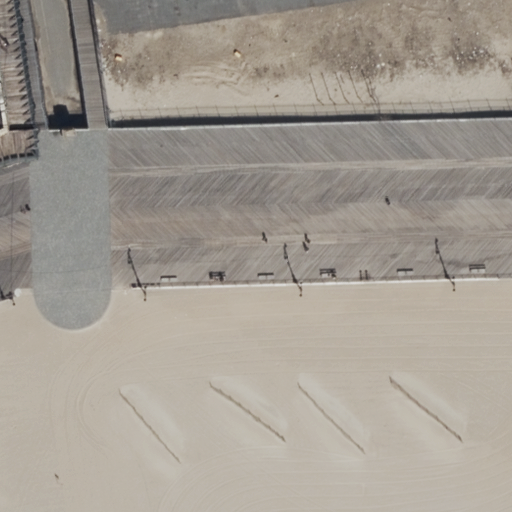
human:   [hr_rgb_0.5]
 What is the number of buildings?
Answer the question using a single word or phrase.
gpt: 1

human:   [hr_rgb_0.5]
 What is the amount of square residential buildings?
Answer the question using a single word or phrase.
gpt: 0

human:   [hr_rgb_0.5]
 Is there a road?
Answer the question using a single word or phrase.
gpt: yes

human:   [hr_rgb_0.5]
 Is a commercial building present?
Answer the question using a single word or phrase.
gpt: no

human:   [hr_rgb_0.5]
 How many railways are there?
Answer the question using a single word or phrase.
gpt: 0

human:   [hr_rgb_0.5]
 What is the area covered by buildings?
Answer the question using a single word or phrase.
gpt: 7m2

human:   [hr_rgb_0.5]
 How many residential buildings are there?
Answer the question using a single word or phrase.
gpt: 1

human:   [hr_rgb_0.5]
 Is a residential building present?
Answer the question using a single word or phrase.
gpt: yes

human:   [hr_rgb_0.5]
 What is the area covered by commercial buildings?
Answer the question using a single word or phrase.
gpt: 0m2

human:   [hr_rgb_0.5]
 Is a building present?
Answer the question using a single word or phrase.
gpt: yes

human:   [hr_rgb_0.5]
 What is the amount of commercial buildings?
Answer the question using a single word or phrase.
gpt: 0

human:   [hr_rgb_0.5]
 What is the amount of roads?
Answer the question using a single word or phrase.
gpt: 4

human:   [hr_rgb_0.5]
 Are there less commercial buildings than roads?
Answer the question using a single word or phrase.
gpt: yes

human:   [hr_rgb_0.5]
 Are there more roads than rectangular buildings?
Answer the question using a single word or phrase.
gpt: yes

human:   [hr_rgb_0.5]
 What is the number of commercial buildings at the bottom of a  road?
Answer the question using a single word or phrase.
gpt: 0

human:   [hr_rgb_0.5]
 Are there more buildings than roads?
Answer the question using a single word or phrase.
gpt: no

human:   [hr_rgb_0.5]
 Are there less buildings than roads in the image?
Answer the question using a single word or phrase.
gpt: yes

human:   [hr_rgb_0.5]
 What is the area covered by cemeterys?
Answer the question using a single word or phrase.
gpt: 0m2

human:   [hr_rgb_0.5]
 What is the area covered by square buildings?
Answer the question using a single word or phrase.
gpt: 0m2

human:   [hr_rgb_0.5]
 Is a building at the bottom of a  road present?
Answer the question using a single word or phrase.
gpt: yes

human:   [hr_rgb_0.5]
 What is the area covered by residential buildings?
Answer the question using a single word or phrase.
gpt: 7m2

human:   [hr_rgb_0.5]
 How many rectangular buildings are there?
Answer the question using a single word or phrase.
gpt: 1

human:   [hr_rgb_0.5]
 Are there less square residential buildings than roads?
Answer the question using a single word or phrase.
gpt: yes

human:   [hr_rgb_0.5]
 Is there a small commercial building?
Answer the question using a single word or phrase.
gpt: no

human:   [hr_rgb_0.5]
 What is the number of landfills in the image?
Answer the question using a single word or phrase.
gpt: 0

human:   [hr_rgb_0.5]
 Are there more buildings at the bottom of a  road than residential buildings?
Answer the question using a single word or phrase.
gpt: no

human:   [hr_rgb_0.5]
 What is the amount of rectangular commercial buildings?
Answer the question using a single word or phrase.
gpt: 0

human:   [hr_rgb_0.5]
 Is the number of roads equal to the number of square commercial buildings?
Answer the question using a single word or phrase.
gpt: no

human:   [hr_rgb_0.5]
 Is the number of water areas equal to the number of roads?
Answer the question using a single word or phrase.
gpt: no

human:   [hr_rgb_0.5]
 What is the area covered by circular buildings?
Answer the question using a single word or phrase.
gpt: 0m2

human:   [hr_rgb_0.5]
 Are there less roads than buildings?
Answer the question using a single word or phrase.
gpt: no

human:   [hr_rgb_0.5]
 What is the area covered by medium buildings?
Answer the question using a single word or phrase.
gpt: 0m2

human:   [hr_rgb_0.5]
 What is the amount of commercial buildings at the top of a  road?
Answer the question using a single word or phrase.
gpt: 0

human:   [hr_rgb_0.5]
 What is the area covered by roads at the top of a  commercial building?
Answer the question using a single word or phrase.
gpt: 0m2

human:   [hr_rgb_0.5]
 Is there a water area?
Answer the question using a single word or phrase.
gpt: no

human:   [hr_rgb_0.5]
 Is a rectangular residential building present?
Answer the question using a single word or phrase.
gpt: yes

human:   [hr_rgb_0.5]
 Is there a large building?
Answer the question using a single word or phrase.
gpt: no

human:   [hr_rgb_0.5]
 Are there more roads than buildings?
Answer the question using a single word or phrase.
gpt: yes

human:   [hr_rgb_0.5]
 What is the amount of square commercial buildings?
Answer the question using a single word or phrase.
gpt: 0

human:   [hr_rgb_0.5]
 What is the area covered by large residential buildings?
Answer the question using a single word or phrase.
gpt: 0m2

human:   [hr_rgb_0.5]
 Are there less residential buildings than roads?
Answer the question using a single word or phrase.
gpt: yes

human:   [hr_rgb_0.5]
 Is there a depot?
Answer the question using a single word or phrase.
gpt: no

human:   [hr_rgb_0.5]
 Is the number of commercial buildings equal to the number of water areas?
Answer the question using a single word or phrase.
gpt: yes

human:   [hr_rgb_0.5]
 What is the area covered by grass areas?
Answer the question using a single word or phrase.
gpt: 0m2

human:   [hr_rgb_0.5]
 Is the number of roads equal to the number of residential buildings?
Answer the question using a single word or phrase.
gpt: no

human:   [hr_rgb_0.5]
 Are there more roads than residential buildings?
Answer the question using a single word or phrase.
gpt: yes

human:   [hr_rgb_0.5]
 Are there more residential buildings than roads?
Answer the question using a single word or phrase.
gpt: no

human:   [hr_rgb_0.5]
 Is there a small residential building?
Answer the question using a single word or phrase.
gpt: yes

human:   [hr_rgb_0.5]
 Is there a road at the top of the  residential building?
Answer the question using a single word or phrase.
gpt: yes

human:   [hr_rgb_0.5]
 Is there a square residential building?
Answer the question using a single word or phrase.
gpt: no

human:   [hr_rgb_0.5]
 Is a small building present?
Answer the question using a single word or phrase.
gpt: yes

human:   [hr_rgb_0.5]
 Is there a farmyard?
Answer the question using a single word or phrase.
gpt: no

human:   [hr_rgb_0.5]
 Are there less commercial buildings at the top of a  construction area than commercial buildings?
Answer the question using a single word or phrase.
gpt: no

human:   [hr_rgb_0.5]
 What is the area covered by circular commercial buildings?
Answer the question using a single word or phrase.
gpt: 0m2

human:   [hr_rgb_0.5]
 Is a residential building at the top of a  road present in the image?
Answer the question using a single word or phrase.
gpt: yes

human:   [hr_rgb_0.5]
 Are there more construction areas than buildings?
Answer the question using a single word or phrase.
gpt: no

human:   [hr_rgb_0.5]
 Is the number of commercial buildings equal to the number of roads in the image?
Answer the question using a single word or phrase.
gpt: no

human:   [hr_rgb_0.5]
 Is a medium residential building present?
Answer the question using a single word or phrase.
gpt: no

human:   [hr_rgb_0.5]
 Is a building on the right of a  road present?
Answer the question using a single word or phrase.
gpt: no

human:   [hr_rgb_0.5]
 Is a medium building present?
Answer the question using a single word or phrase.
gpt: no

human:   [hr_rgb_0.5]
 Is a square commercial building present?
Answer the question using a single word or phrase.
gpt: no

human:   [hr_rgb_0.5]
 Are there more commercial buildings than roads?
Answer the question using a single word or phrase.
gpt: no

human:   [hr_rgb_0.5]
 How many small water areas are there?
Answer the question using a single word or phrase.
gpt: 0

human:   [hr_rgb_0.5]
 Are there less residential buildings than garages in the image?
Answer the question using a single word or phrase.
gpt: no